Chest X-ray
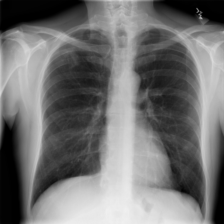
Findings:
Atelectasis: negative
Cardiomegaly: negative
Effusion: negative
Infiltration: positive
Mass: negative
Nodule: positive
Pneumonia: negative
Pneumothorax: negative
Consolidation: negative
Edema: negative
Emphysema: negative
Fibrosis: negative
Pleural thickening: negative
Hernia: negative